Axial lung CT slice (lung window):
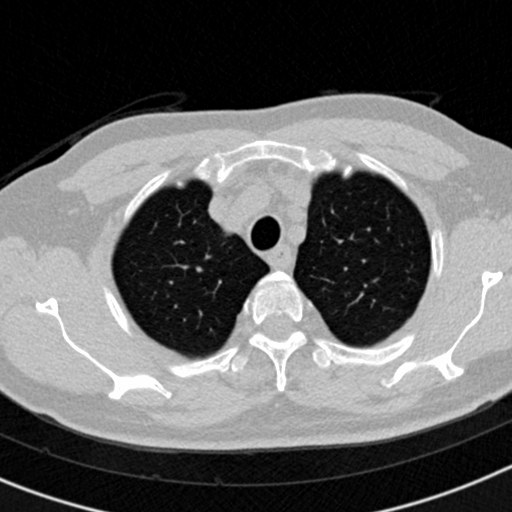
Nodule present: no